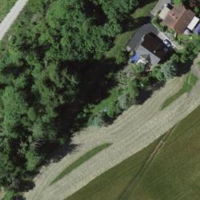
EUNIS habitat code: 25
Species observed at this site:
Ilex aquifolium